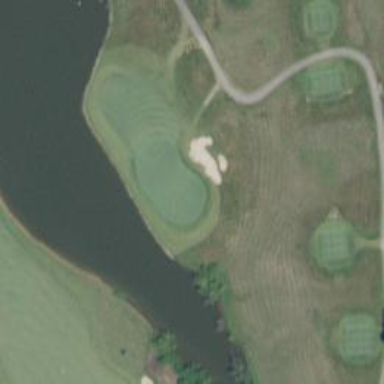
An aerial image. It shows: View of golf hole.